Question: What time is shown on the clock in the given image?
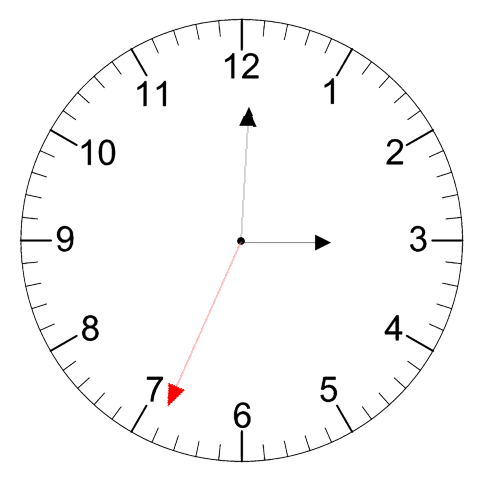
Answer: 03:00:34